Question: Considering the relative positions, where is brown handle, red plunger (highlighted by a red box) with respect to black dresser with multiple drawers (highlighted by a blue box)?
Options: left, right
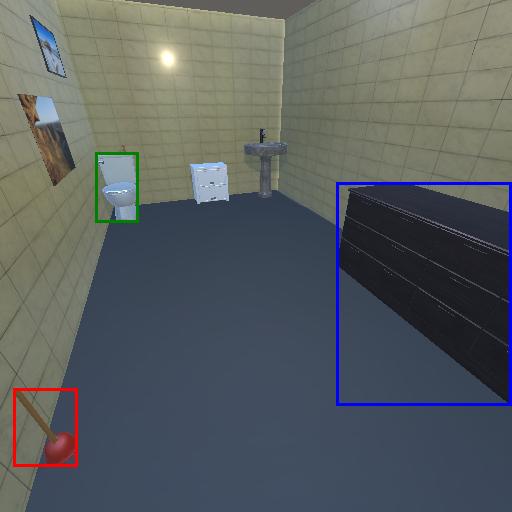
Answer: left